Group 1:
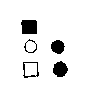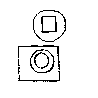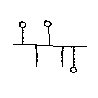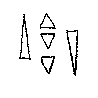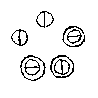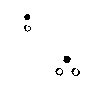
Group 2:
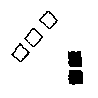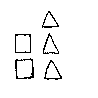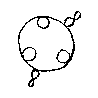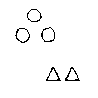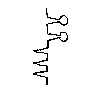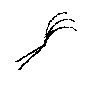
Rule separating the two groups: Two clusters of three and two: different features (including clustering) yield different 3-2 splits vs. two clusters of three and two: different features yield the same 3-2 split.
Concepts: 2, 3, and, cluster, conjunction logical, feature_cluster, number, separable_entangled, shape_cluster, three, two
Author: Douglas R. Hofstadter